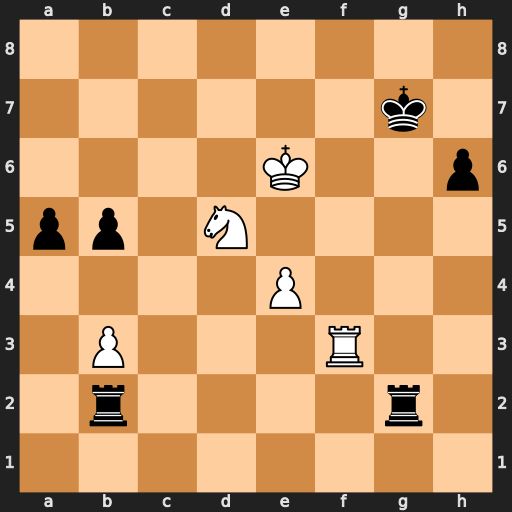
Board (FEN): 8/6k1/4K2p/pp1N4/4P3/1P3R2/1r4r1/8
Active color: w
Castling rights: -
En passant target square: -
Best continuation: Rf7+ Kg6 Nf4+ Kg5 Nxg2